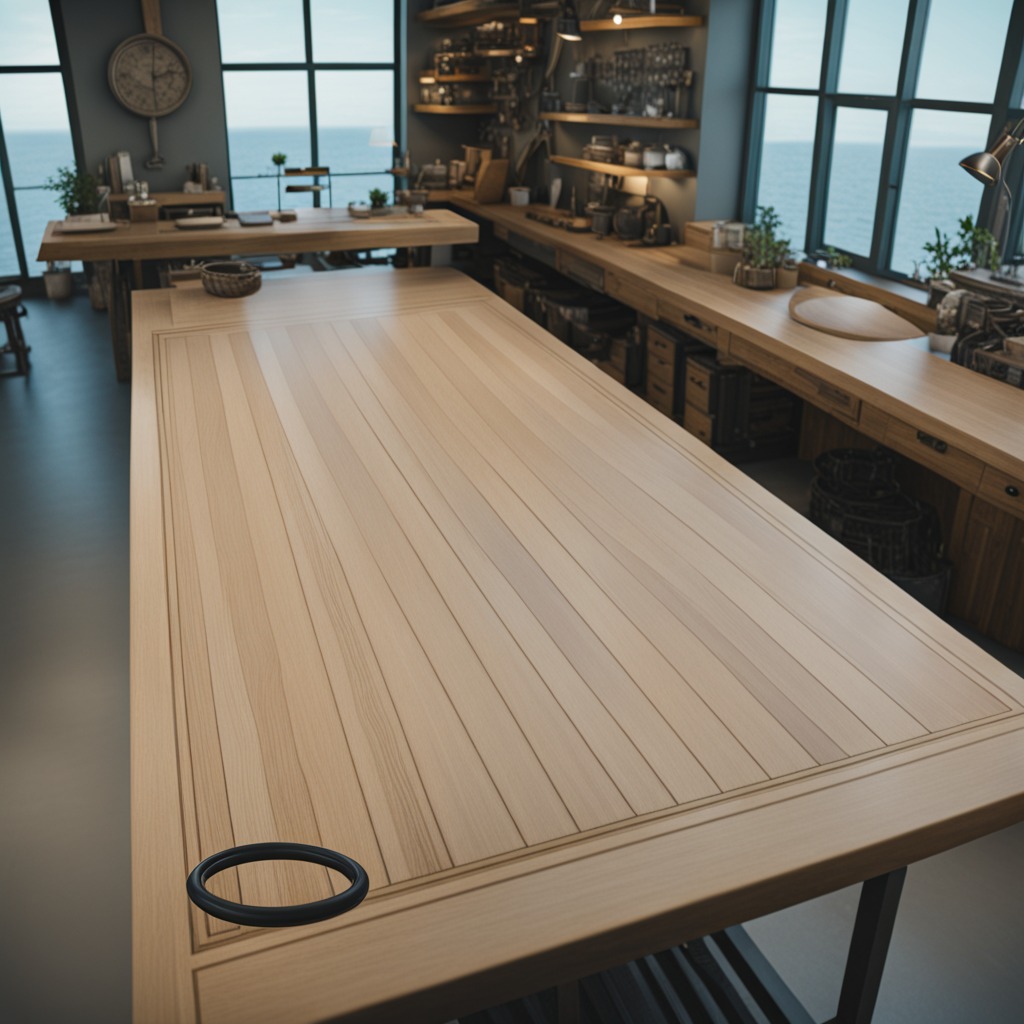
A rubber O-ring is lying on the workbench inside a coastal fishing gear workshop.